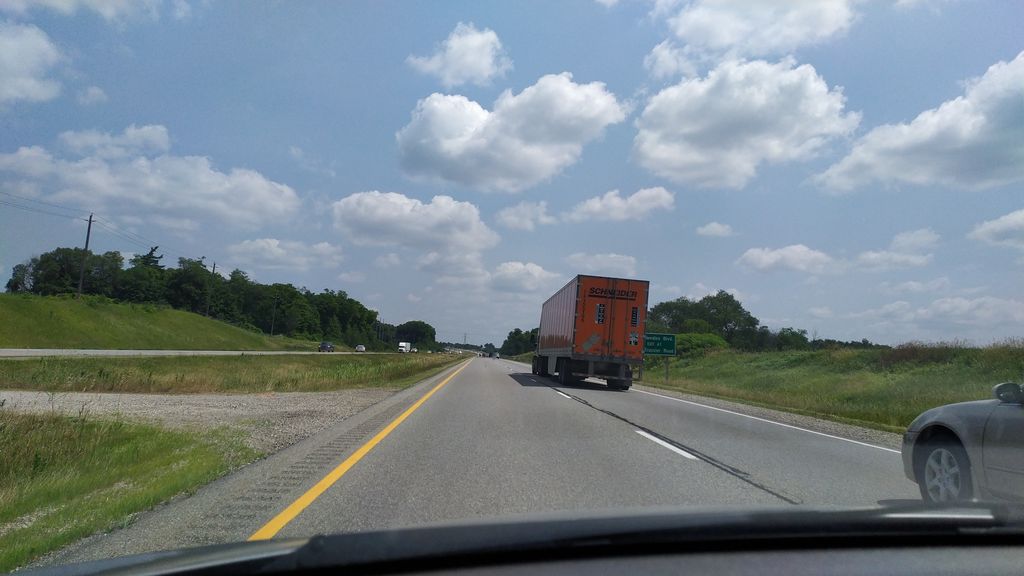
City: kitchener-waterloo